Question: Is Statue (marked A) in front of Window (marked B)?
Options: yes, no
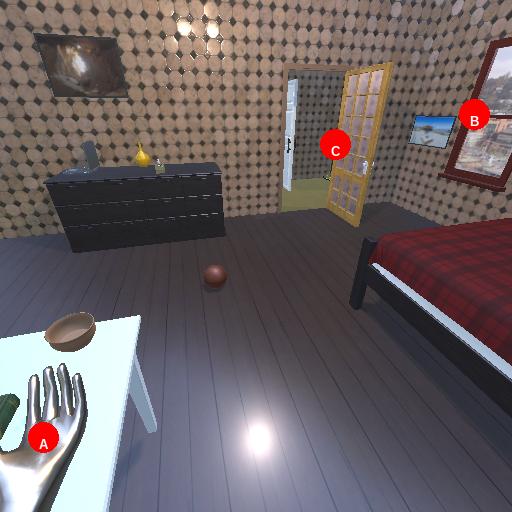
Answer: yes